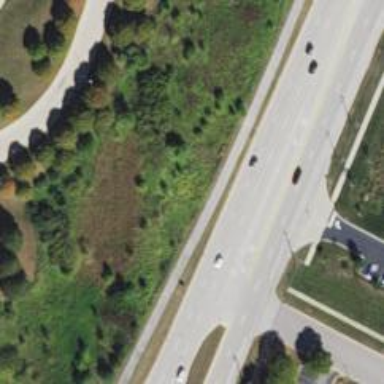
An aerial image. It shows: Secondary road with separate asphalt sidewalks.